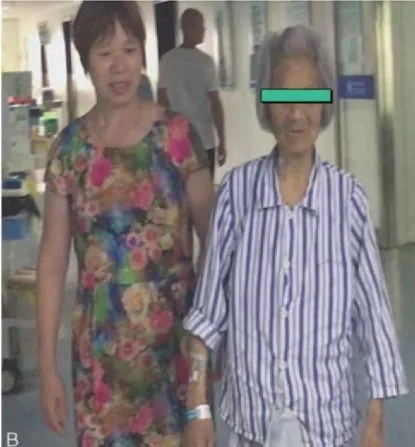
(A) On postoperative day (POD)2, the patient achieved out-of-bed activity.
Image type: radiology (ct)